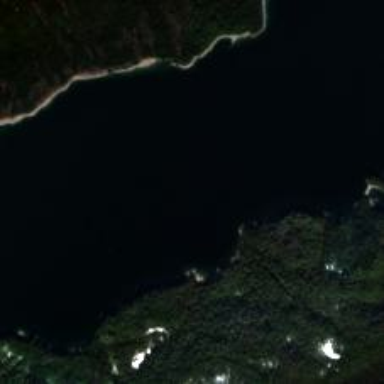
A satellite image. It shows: Beautiful bay in nature.